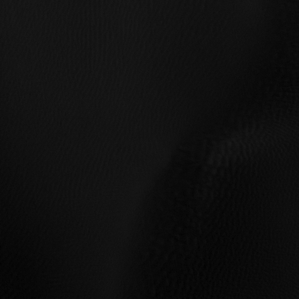
Label: non_frost